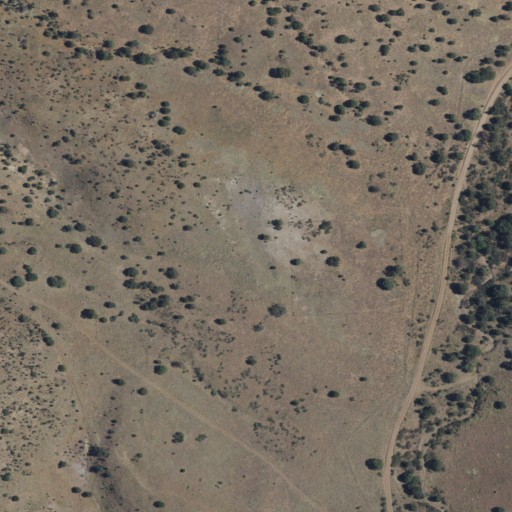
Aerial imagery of plain(s) in New Mexico named Luna Park containing shrub and evergreen forest